Question: How to check whether the object(s) between the point and the object?

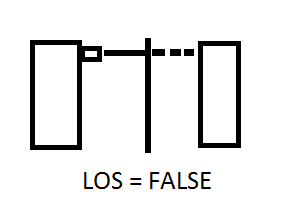
Answer: found this. Looks very good -
<URL>